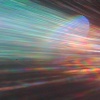
Label: sunburn